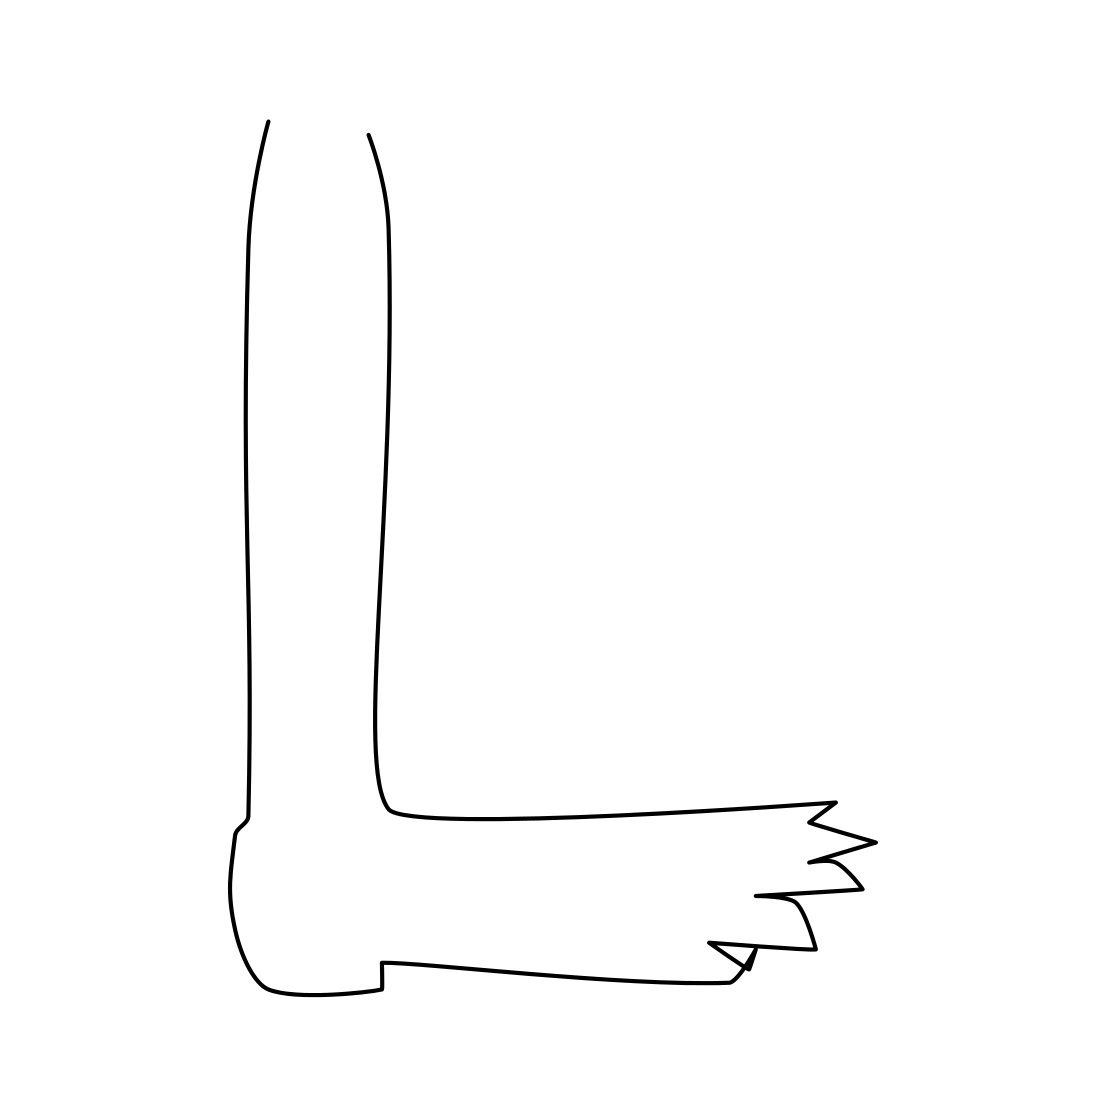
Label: foot